已知曲线 \(\Gamma: F(x,y) = 0\)，对坐标平面上任意一点 \(P(x,y)\)，定义 \(F[P] = F(x,y)\)。若两点 \(P,Q\)，满足 \(F[P] \cdot F[Q] > 0\)，称点 \(P,Q\) 在曲线 \(\Gamma\) 同侧；若 \(F[P] \cdot F[Q] < 0\)，称点 \(P,Q\) 在曲线 \(\Gamma\) 两侧。

(1) 直线 \(l\) 过原点，线段 \(AB\) 上所有点都在直线 \(l\) 同侧，其中 \(A(-1,1)\)，\(B(2,3)\)，求直线 \(l\) 的斜率 \(k\) 的取值范围；

(2) 已知曲线 \(F(x,y) = (3x + 4y - 5)\sqrt{4 - x^2 - y^2} = 0\)，\(O\) 为坐标原点，求点集 \(S = \{P \mid F[P] \cdot F[O] > 0\}\) 的面积；

(3) 记点 \((1,0)\) 到 \(x\) 轴距离为 5 的轨迹为曲线 \(C\)，曲线 \(C: F(x,y) = x^2 + y^2 - y - a = 0\)，若曲线 \(C\) 上总存在两点 \(M,N\) 在曲线 \(C\) 两侧，求曲线 \(C\) 的方程与实数 \(a\) 的取值范围。
【解答】
【答案】
(1) \(\left(-1, \dfrac{3}{2}\right)\)

(2) \(\dfrac{8\pi}{3} + \sqrt{3}\)

(3) \(C: x^2 = 8(3 - y)(0 \leq y \leq 3)\) 和 \(x^2 = 12(y + 2)(-2 \leq y < 0)\)，\(a \in (6,24)\)

---

【分析】
(1) 设直线 \(l: y = kx\)，由 \(F[A] \cdot F[B] > 0\) 可解不等式求得结果；

(2) 根据方程的几何意义，将问题转化为圆 \(x^2 + y^2 = 4\) 在直线 \(3x + 4y - 5 = 0\) 下方的部分（不含边界）的面积的求解，结合扇形和三角形面积公式可求得结果；

(3) 根据已知等量关系可整理得到曲线 \(C\) 的方程，将 \(x^2 + y^2 - y - a = 0\) 整理为 \(x^2 + \left(y - \dfrac{1}{2}\right)^2 = a + \dfrac{1}{4}\)，通过讨论曲线 \(C\) 上的点到 \(\left(0, \dfrac{1}{2}\right)\) 的距离可构造不等关系求得结果。

---

【详解】
(1) 由题意知，直线 \(l\) 斜率存在，可设其方程为 \(y = kx\)，即 \(F(x,y) = kx - y = 0\)，
\[
\therefore F[A] \cdot F[B] = (-k - 1)(2k - 3) > 0 \implies -1 < k < \dfrac{3}{2},
\]
\(\therefore\) 直线 \(l\) 斜率的取值范围为 \(\left(-1, \dfrac{3}{2}\right)\)。

---

(2) \(\because F[O] = -5 \times 2 = -10 < 0\)，\(\therefore F[P] = (3x + 4y - 5)\sqrt{4 - x^2 - y^2} < 0\)，
\[
\therefore \begin{cases}
3x + 4y - 5 < 0 \\
4 - x^2 - y^2 > 0
\end{cases} \implies \begin{cases}
3x + 4y - 5 < 0 \\
x^2 + y^2 < 4
\end{cases},
\]
\(\therefore\) 点集 \(S\) 表示圆 \(x^2 + y^2 = 4\) 在直线 \(3x + 4y - 5 = 0\) 下方的部分（不含边界），如下图阴影部分所示。

设直线 \(3x + 4y - 5 = 0\) 与圆 \(x^2 + y^2 = 4\) 交于 \(A,B\) 两点，
则圆心 \(O(0,0)\) 到直线 \(AB\) 的距离为 \(d = \dfrac{|-5|}{\sqrt{3^2 + 4^2}} = 1\)，\(\therefore |AB| = 2\sqrt{4 - 1} = 2\sqrt{3}\)，
\[
\therefore \cos \angle AOB = \dfrac{4 + 4 - 12}{8} = -\dfrac{1}{2}, \quad \therefore \angle AOB = \dfrac{2\pi}{3},
\]
\[
\therefore \text{阴影部分面积} S = \dfrac{1}{2}\left(2\pi - \dfrac{2\pi}{3}\right) \times 2^2 + \dfrac{1}{2} \times 2^2 \times \sin \dfrac{2\pi}{3} = \dfrac{8\pi}{3} + \sqrt{3},
\]
即点集 \(S = \{P \mid F[P] \cdot F[O] > 0\}\) 的面积为 \(\dfrac{8\pi}{3} + \sqrt{3}\)。

---

(3) 设曲线 \(C\) 上的动点为 \((x,y)\)，则 \(|y| + \sqrt{x^2 + (y - 1)^2} = 5\)，
化简得曲线 \(C\) 的方程为：\(x^2 = 8(3 - y)(0 \leq y \leq 3)\) 和 \(x^2 = 12(y + 2)(-2 \leq y < 0)\)，其轨迹为两段抛物线弧；

由 \(x^2 + y^2 - y - a = 0\) 得：\(x^2 + \left(y - \dfrac{1}{2}\right)^2 = a + \dfrac{1}{4}\)，
设曲线 \(C\) 上的点 \(P(x,y)\)，点 \(P\) 到 \(\left(0, \dfrac{1}{2}\right)\) 的距离为 \(d\)，
则 \(d^2 = x^2 + \left(y - \dfrac{1}{2}\right)^2 = x^2 + y^2 - y + \dfrac{1}{4}\)，

当 \(0 \leq y \leq 3\) 时，\(d^2 = y^2 - 9y + \dfrac{97}{4} \in \left[\dfrac{25}{4}, \dfrac{97}{4}\right]\)；
当 \(-2 \leq y < 0\) 时，\(d^2 = y^2 + 11y + \dfrac{97}{4} \in \left[\dfrac{25}{4}, \dfrac{97}{4}\right)\)；

则曲线 \(C\) 上的点到 \(\left(0, \dfrac{1}{2}\right)\) 的距离的范围是 \(\left[\dfrac{5}{2}, \dfrac{\sqrt{97}}{2}\right]\)，

\(\because\) 曲线 \(C\) 上总存在两点 \(M,N\) 在曲线 \(\Gamma\) 两侧，
\[
\therefore \dfrac{5}{2} < \sqrt{a + \dfrac{1}{4}} < \dfrac{\sqrt{97}}{2},
\]
解得：\(6 < a < 24\)，即实数 \(a\) 的取值范围为 \((6,24)\)。

---

【点睛】
关键点点睛：本题考查直线与曲线中的位置关系的新定义问题的求解，解题关键是能够充分理解新定义的含义，将所求点集利用几何意义进行转化，从而采用数形结合的方式来帮助求解。

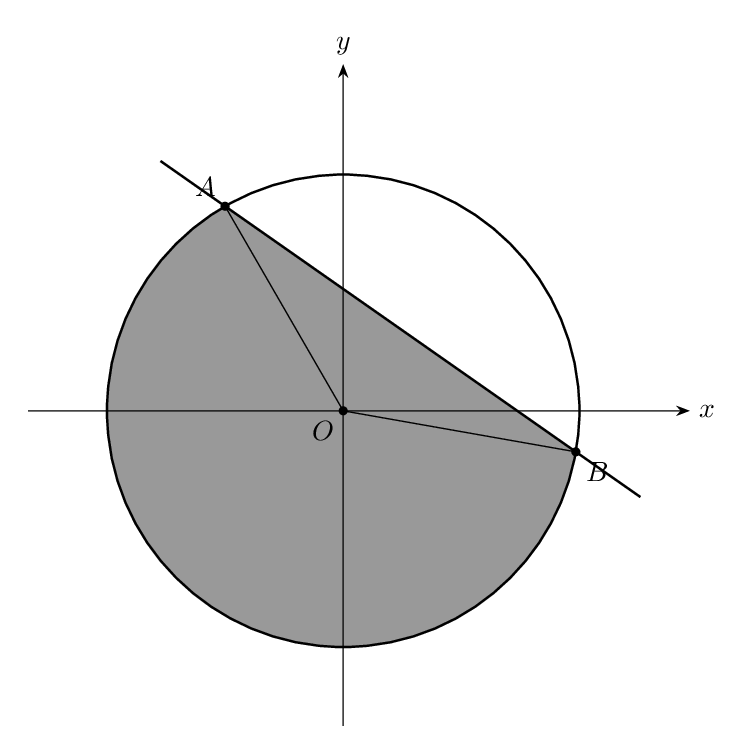